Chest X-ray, AP view. Patient: 46 years old, sex M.
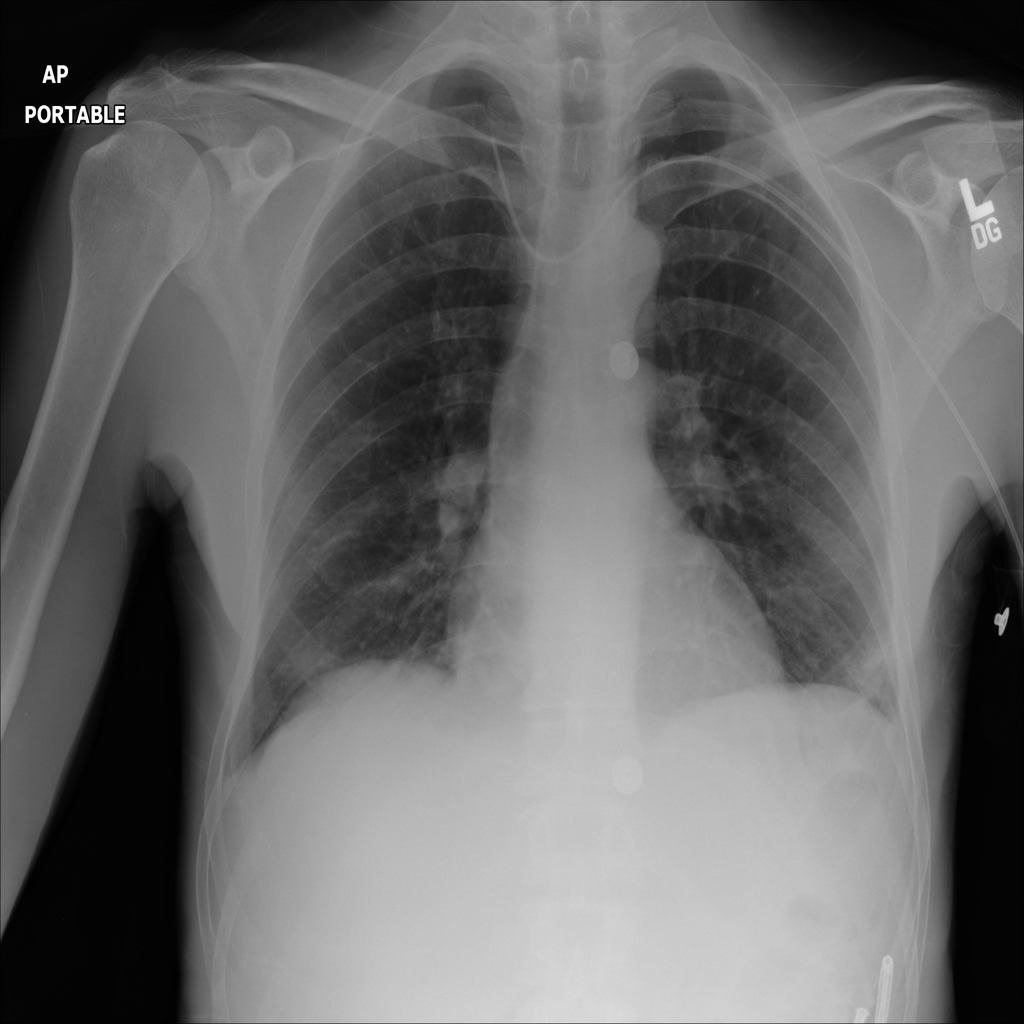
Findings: Infiltration